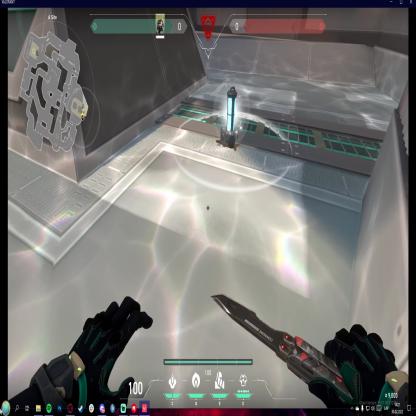
Label: planted spike